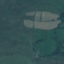
Land use / land cover class: Pasture